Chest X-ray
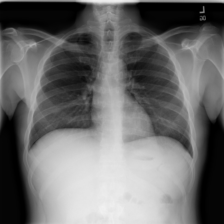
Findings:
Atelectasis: negative
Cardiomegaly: negative
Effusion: negative
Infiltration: negative
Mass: negative
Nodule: negative
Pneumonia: negative
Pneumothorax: negative
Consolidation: negative
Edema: negative
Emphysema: negative
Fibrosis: negative
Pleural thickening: negative
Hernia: negative